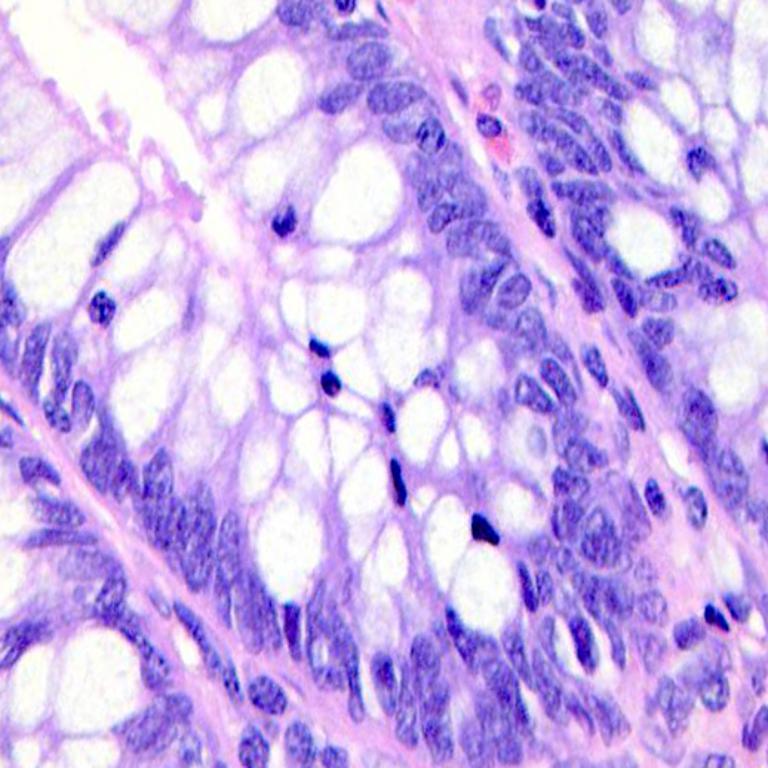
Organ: colon
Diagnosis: benign